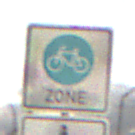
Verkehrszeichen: BeginnFahrradzone
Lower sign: EinspurigeFahrzeugeFrei3
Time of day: SunriseSunset
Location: Outdoor (RoadRail)
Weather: PartlyCloudy
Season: NotSpecified
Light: Natural